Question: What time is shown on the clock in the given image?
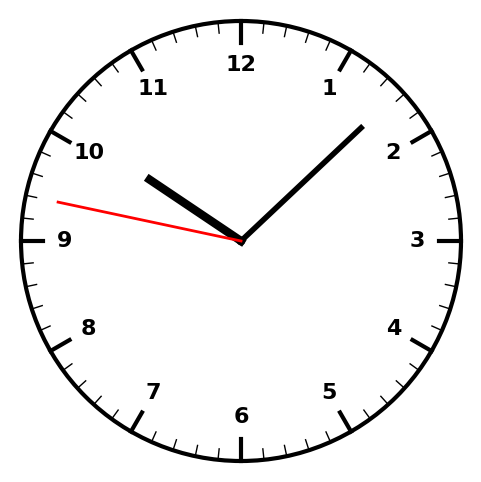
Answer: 10:07:47